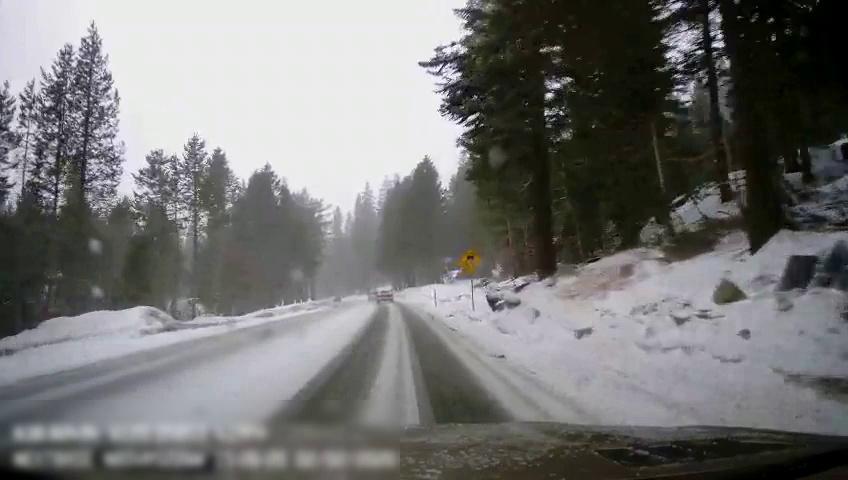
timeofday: Day
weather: Snowy
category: Drivable Space
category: Vehicles | SUV
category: Traffic | Signs